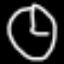
Label: clock